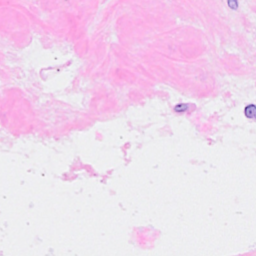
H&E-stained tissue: Breast